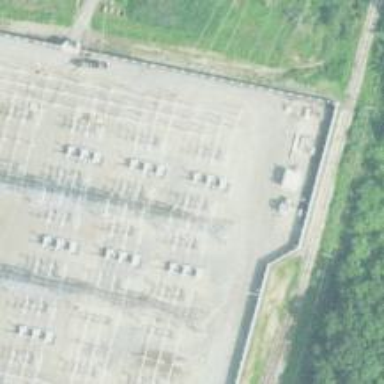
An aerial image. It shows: Switch for power supply.